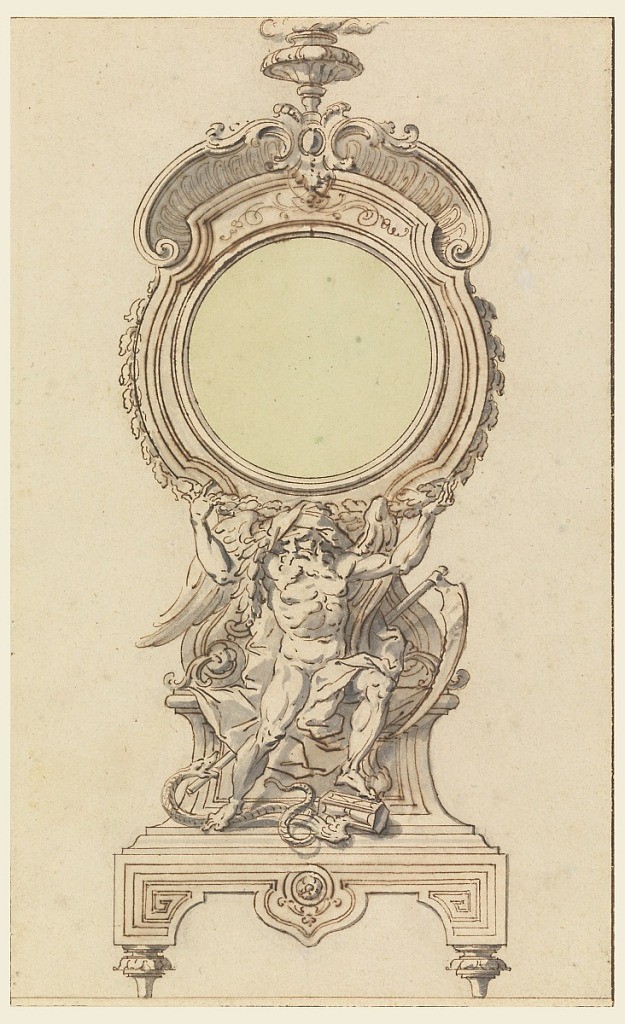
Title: Design for a Clock Case
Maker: Gilles-Marie Oppenord, French, 1672–1742
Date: ca. 1715
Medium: Black chalk, pen and black ink, brush and watercolor on off-white laid paper, framing lines in black ink
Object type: Drawing
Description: Saturnus seated on a base with scythe and snake at his feet supports a framed circle to contain clock face.